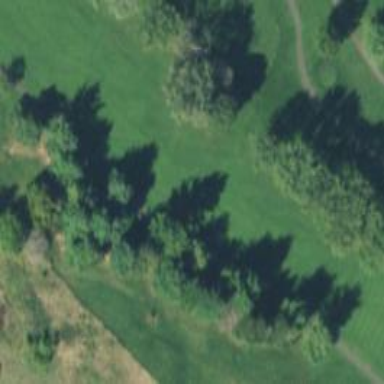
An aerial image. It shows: Grassy area designated as golf fairway.